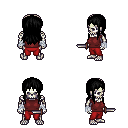
a pixel art fantasy rpg character, male body template, skeleton, maroon sleeveless shirt, red pants, black unkempt hairstyle, white cloth bandages, dagger, four views (front, back, left, right), 2x2 character sprite sheet, small pixel art, hard edges, no anti-aliasing